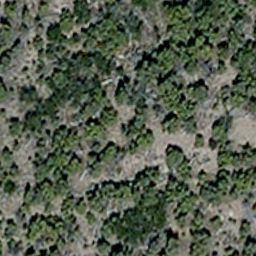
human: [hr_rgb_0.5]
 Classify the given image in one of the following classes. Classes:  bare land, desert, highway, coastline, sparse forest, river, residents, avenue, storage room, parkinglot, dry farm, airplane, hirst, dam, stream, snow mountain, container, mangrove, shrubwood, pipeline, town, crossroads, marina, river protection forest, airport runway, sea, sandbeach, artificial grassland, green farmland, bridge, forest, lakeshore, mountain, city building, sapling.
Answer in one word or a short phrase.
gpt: sparse forest